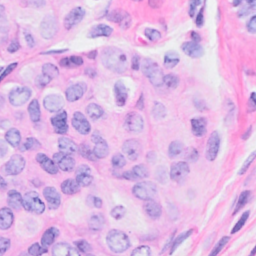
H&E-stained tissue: Breast